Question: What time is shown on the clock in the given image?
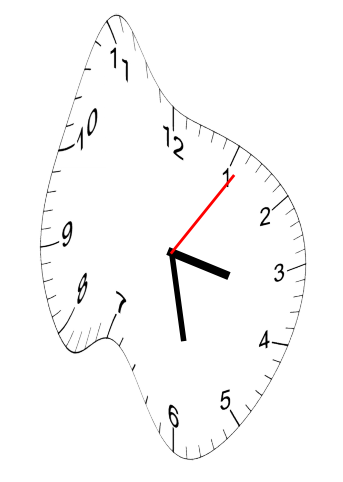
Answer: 03:28:06